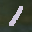
Label: 1